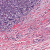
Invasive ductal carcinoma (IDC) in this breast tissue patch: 1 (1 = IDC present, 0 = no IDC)